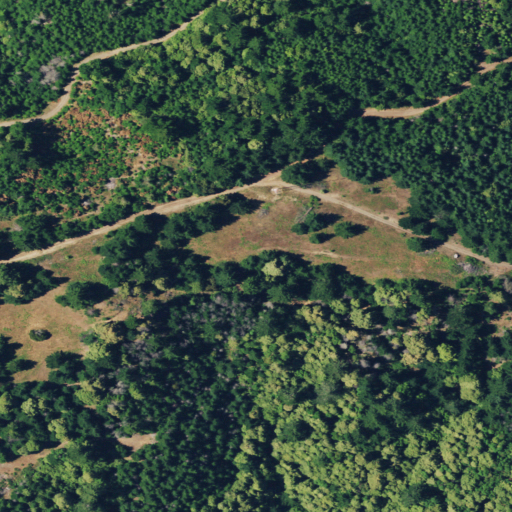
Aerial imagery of plain(s) in California named Hubbard Prairie containing evergreen forest, shrub, and open development